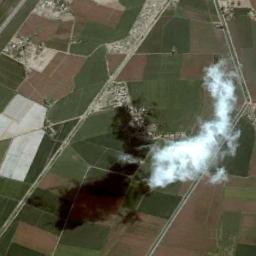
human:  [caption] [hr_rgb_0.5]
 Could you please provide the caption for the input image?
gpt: The cumulus clouds are located above the khaki and green farmland and the shadow of the clouds is on the farmland .

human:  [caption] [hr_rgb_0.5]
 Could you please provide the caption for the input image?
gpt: The white cloud is above bare and green farmland .

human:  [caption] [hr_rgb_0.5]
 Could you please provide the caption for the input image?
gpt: The clouds are in the air and the clouds are cast on the green and brown fields .

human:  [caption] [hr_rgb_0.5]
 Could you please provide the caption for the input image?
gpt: A large cloud of white clouds floated above the hills .

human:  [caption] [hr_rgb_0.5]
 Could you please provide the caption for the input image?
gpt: One piece of cloud over some farmlands .